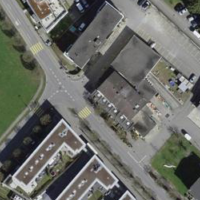
EUNIS habitat code: 54
Species observed at this site:
Erodium cicutarium